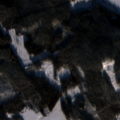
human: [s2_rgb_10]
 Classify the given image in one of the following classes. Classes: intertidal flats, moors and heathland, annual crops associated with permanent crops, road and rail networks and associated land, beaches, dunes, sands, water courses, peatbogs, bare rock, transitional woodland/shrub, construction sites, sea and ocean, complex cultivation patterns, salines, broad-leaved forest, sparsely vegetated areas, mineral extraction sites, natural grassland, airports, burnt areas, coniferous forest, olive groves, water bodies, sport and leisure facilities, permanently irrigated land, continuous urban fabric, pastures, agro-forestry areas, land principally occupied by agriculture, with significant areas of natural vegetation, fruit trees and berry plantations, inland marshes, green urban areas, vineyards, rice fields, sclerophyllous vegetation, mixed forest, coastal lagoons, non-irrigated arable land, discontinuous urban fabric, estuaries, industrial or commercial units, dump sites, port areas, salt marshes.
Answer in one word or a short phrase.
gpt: non-irrigated arable land, coniferous forest, mixed forest